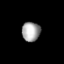
Tissue: prostate
Cell type: Myeloid cells
Senescence score: 0.7559
Nuclear area (px): 351
Mean DAPI intensity: 163.963